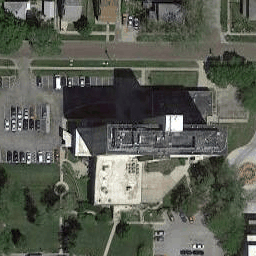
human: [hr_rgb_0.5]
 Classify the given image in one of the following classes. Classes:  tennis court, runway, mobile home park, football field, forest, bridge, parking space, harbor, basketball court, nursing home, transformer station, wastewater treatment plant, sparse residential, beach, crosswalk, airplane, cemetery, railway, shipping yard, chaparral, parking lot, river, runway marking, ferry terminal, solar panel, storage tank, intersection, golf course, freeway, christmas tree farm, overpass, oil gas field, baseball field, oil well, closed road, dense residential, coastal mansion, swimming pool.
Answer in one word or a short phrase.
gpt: nursing home